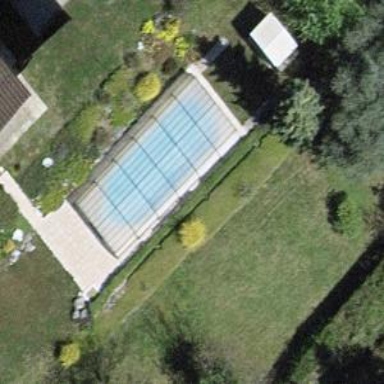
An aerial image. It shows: Swimming pool located in leisure land.